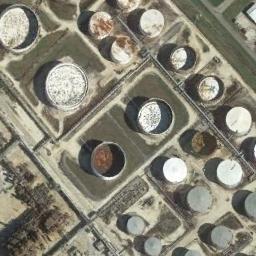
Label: storage_tank